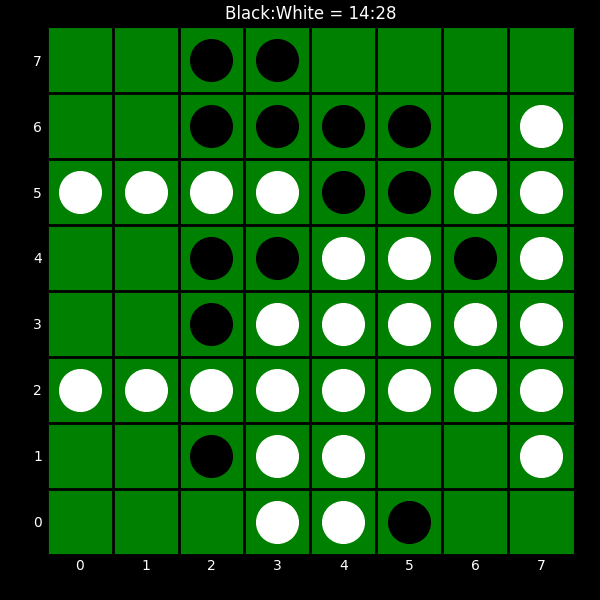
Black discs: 14
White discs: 28